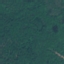
Land use / land cover class: Forest